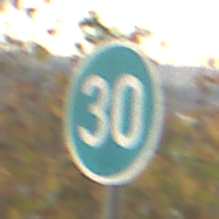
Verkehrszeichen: VorgeschriebeneMindestgeschwindigkeit
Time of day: SunriseSunset
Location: Outdoor (Nature)
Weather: PartlyCloudy
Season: NotSpecified
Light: Natural